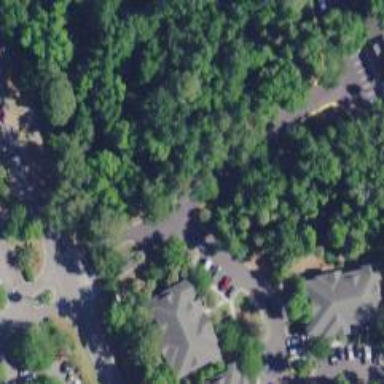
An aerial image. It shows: Residential road.